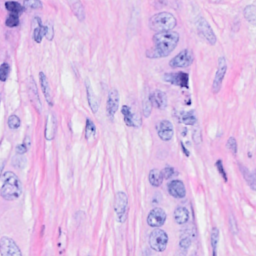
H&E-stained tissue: Breast